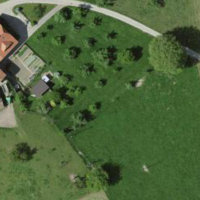
EUNIS habitat code: 52
Species observed at this site:
Milvus milvus